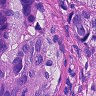
Metastatic tissue present: yes